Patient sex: M
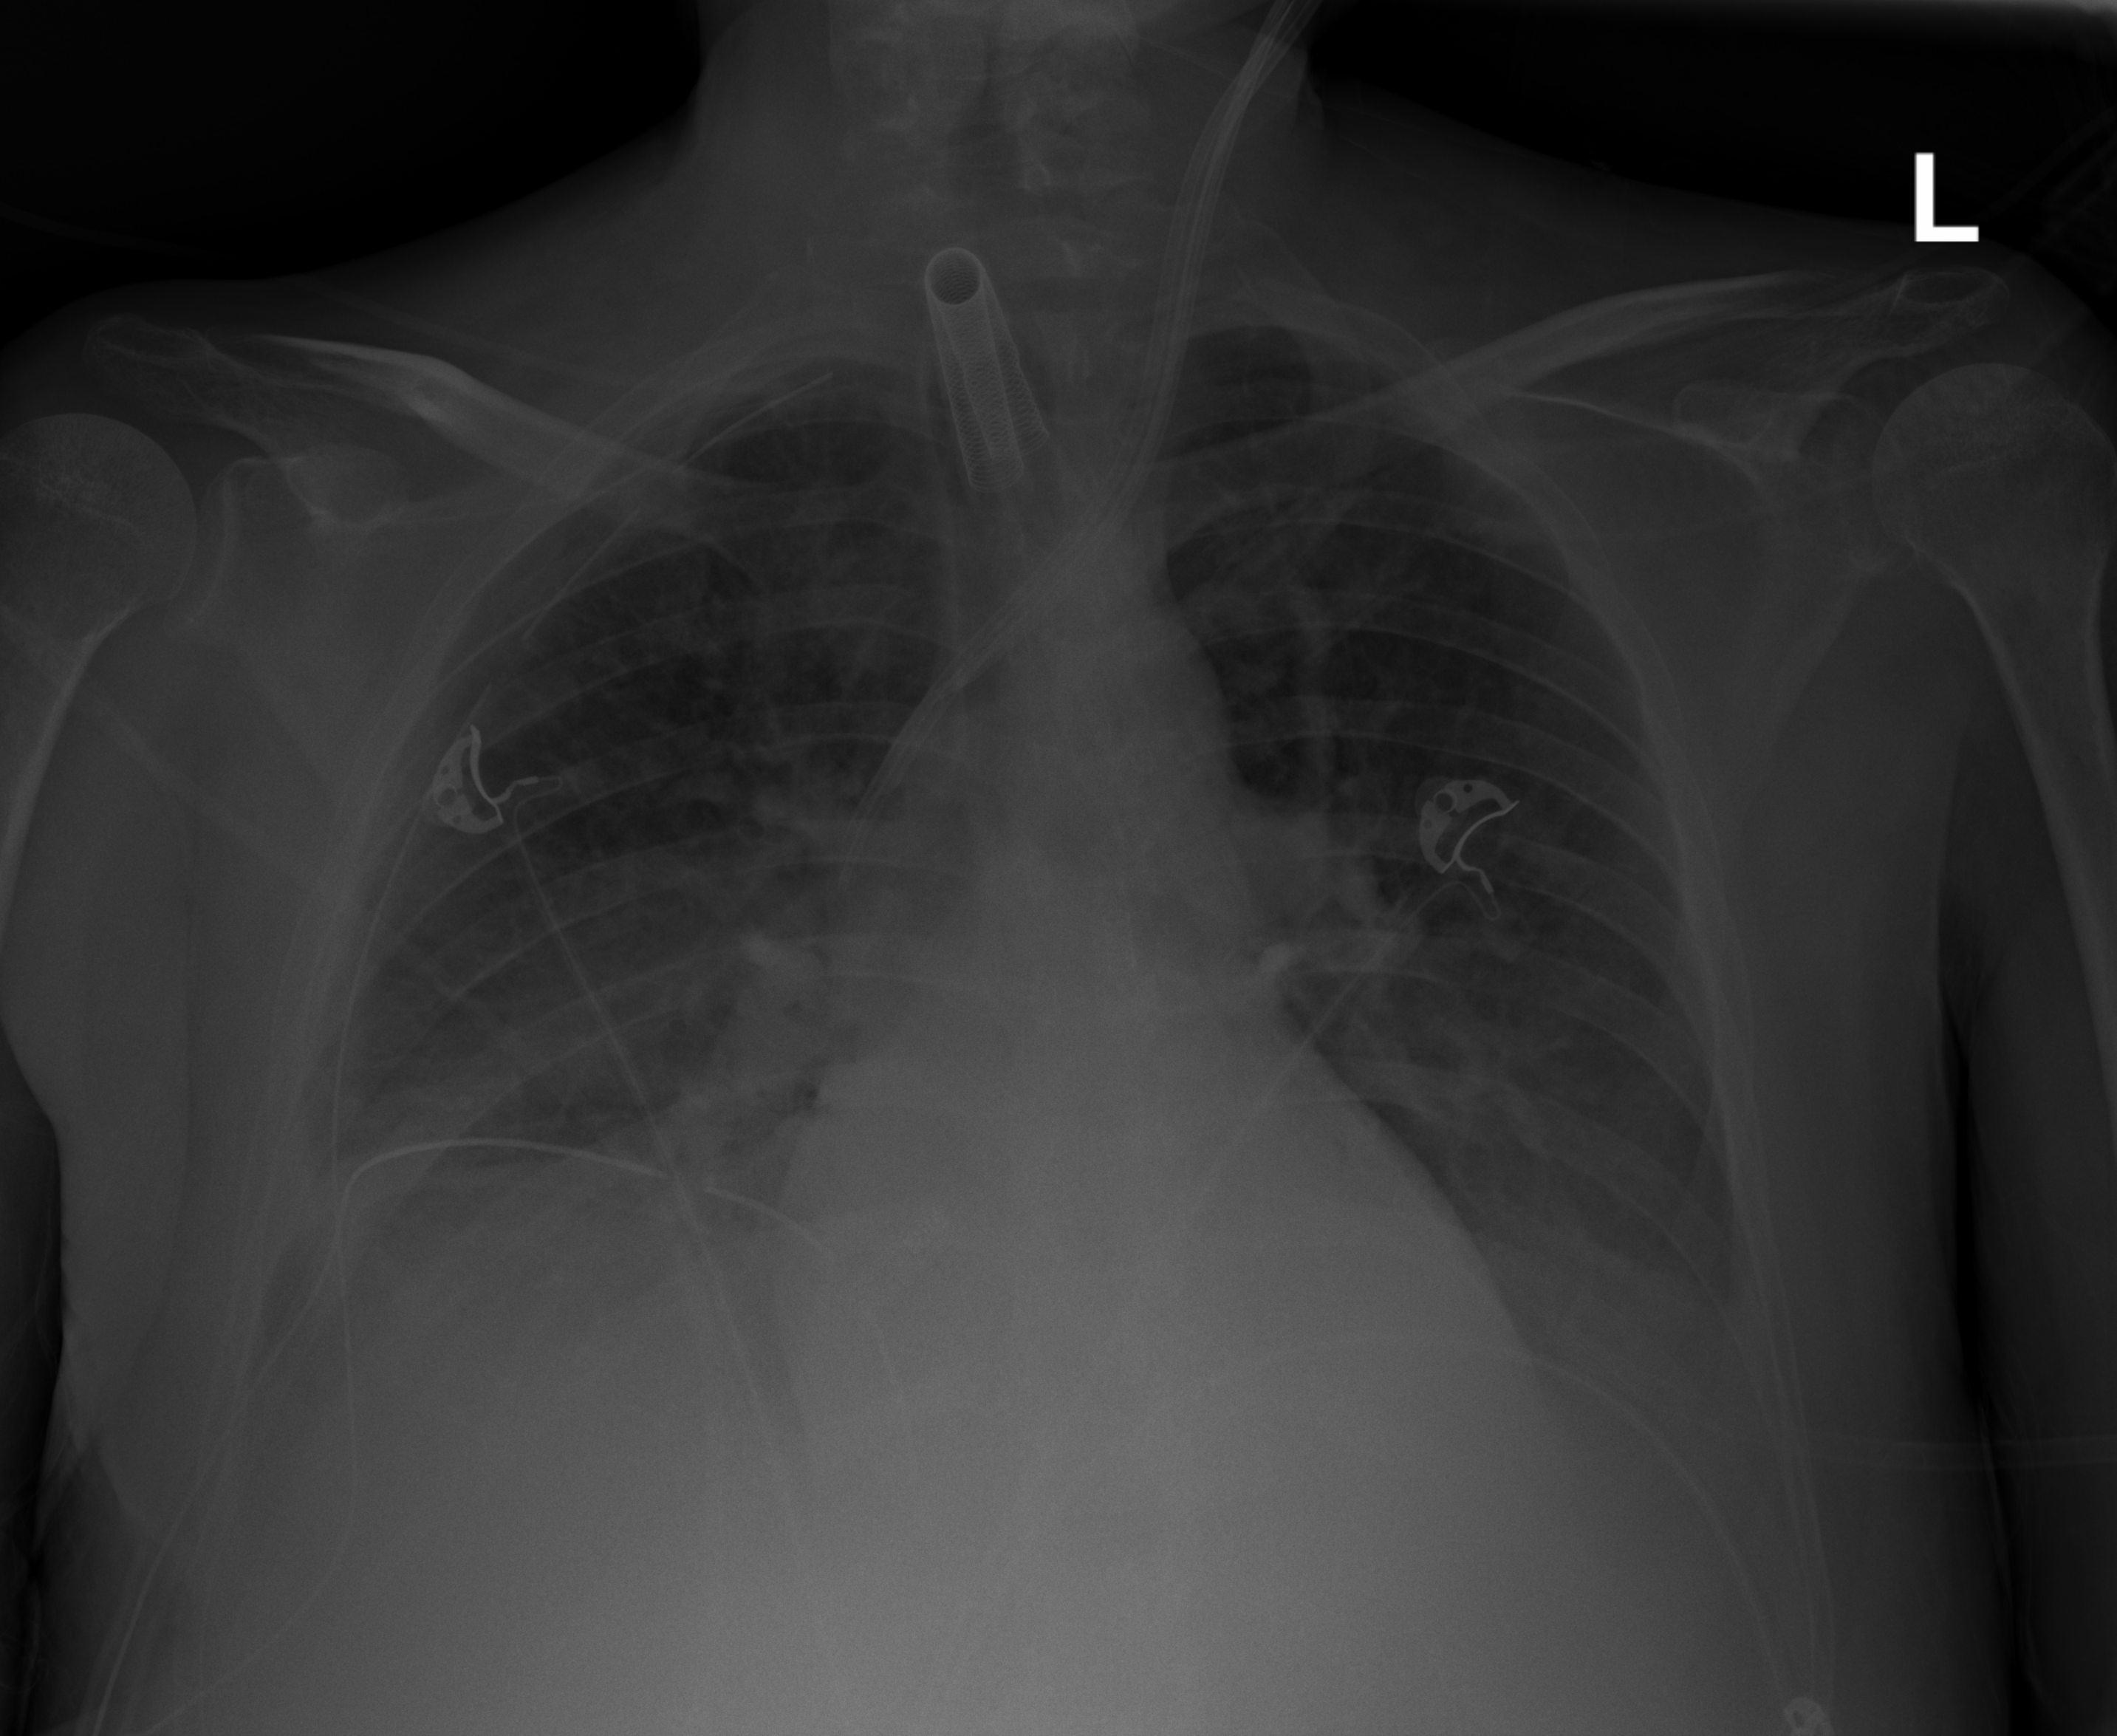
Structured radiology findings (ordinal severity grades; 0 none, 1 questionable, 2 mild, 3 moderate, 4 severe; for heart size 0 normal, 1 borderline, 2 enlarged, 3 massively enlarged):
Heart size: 1
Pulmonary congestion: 2
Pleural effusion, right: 2
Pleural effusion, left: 2
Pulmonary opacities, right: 2
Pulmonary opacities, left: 0
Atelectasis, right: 2
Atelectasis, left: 2